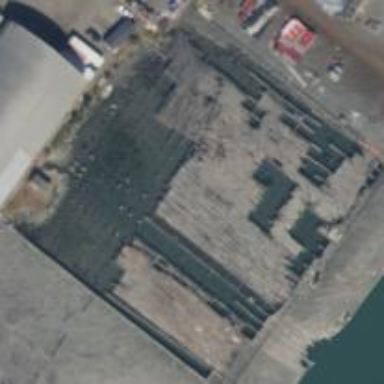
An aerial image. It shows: Ruined pier structure.